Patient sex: F
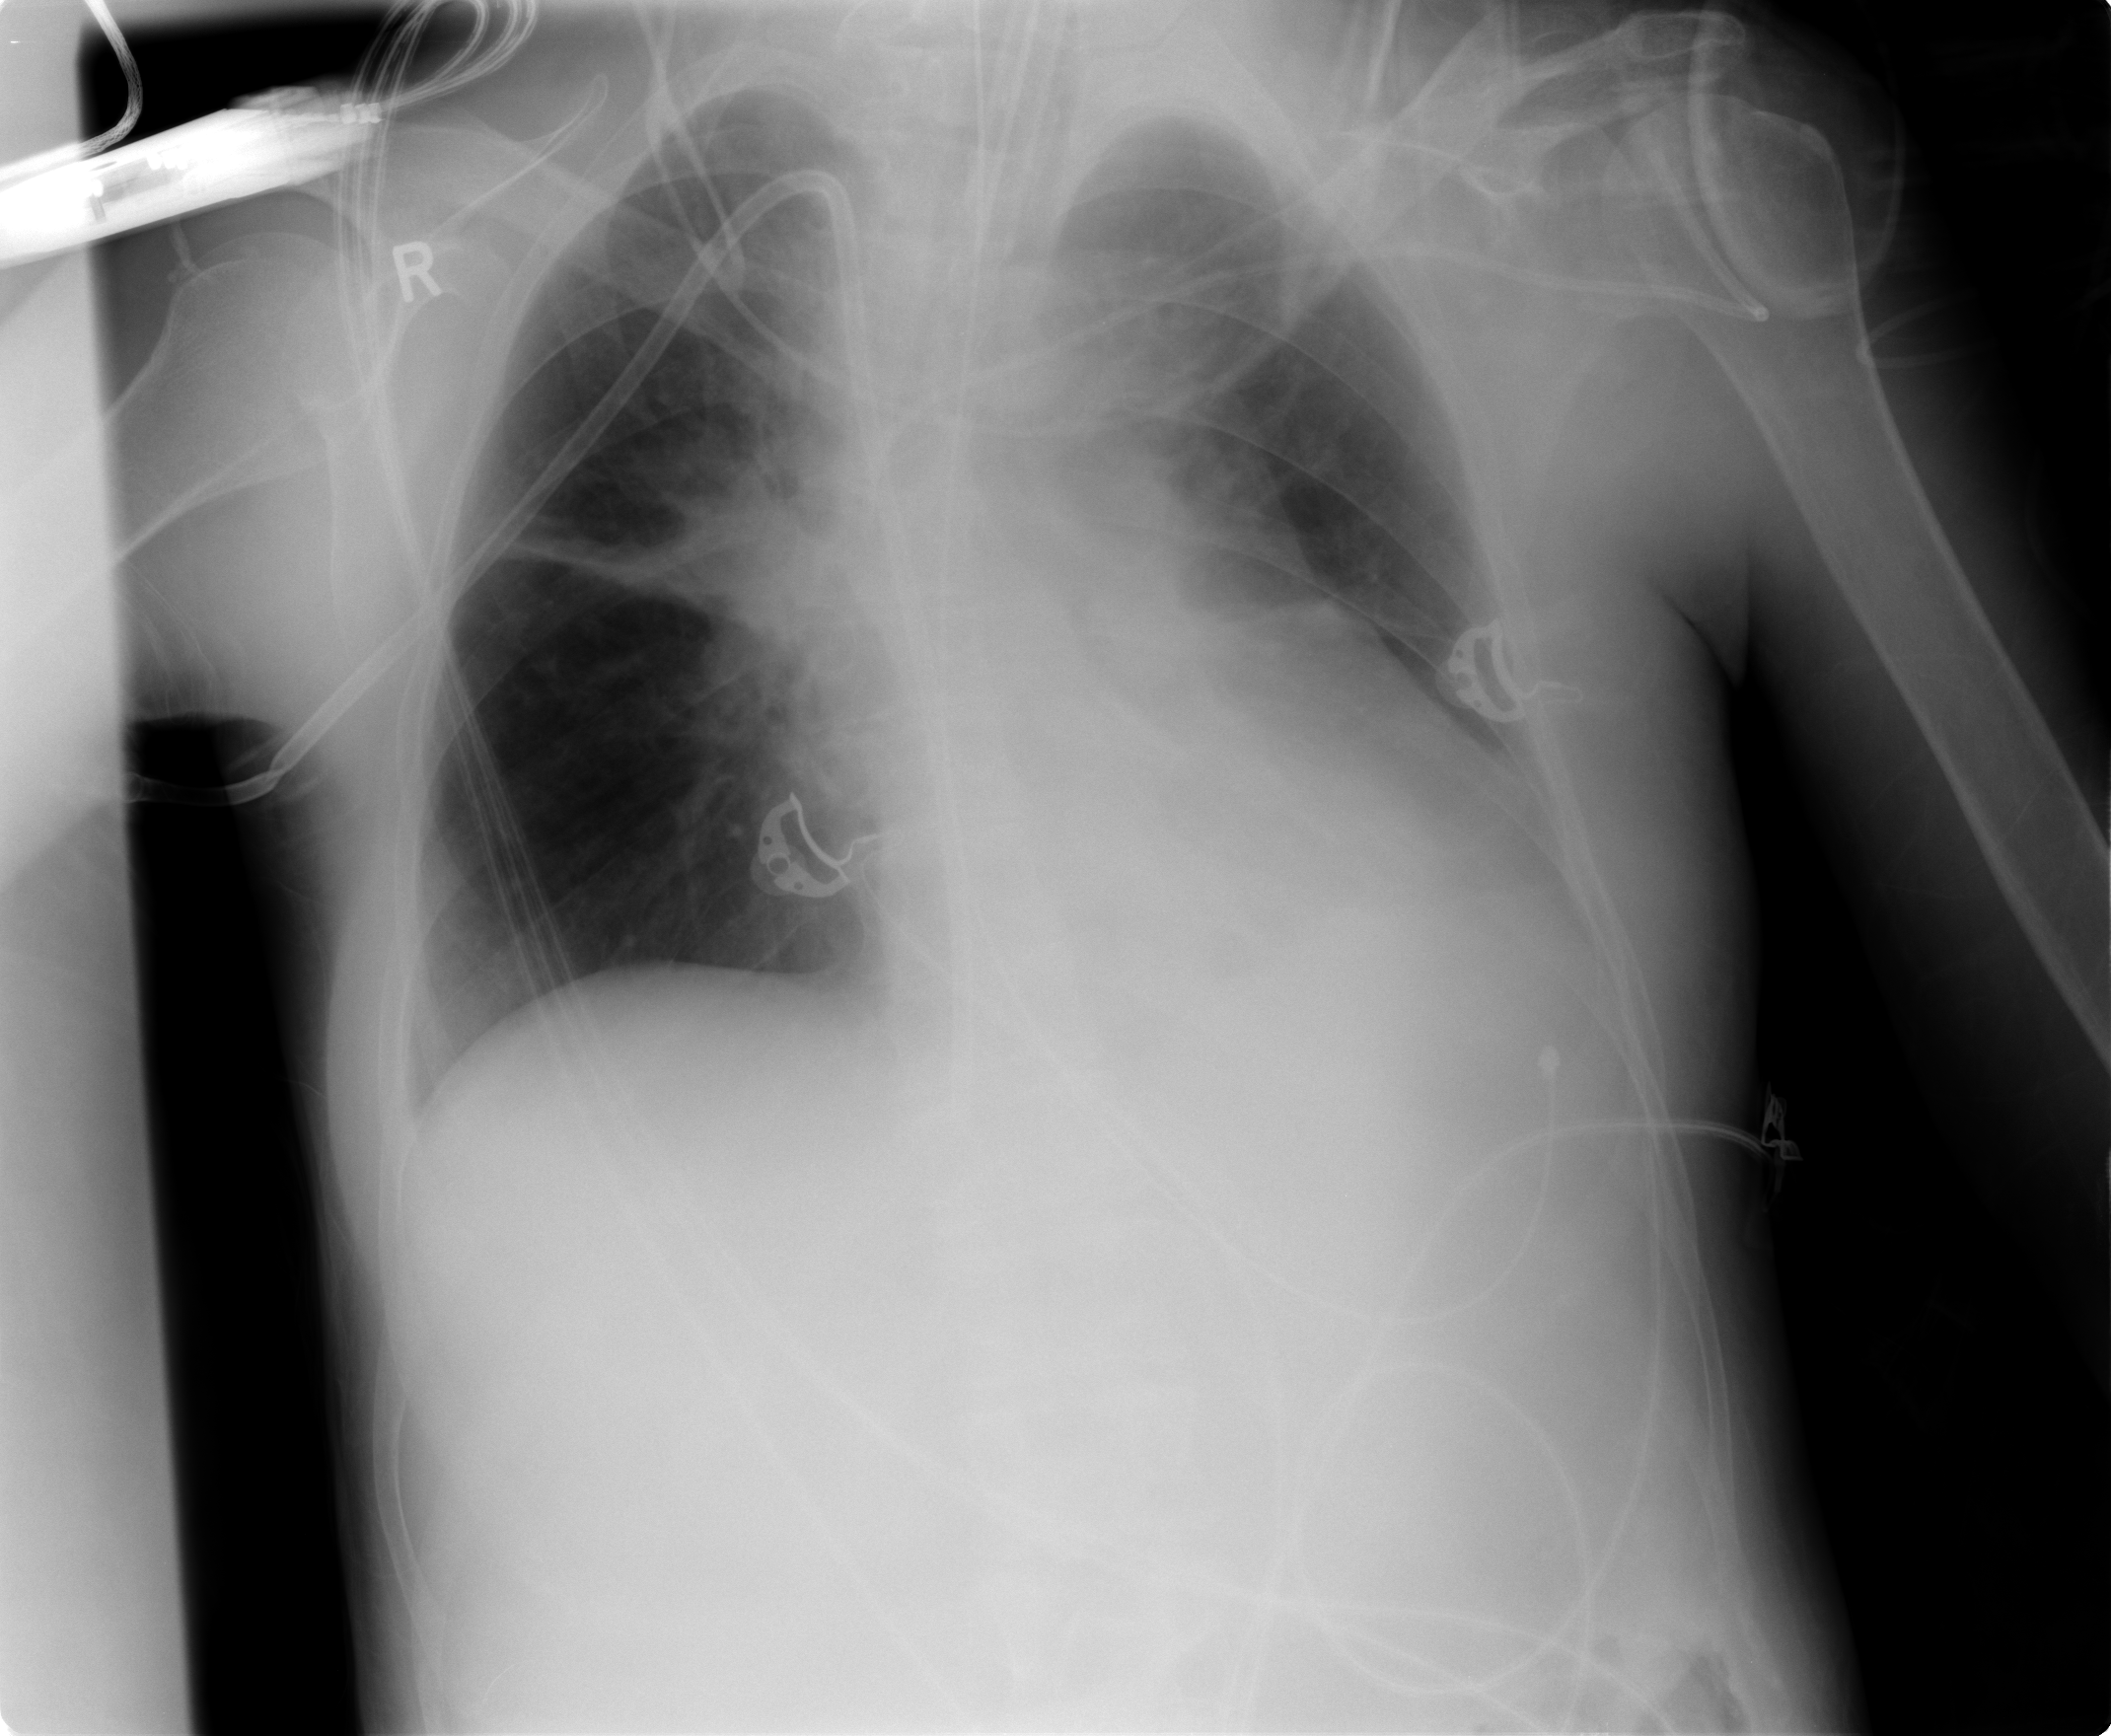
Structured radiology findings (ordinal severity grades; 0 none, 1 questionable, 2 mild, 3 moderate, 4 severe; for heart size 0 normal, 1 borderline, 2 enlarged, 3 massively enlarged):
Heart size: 1
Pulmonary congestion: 0
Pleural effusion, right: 0
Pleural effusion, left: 2
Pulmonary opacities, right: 0
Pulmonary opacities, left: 0
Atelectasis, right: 3
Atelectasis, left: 2